Aerial crown-view tile of a tropical tree (Barro Colorado Island, Panama), acquired 20240716:
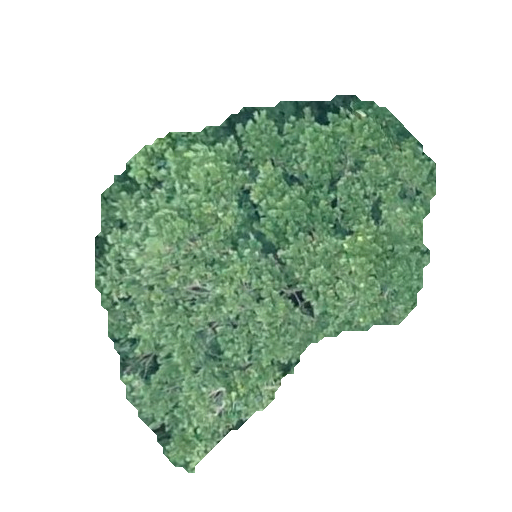
Species: Anacardium excelsum
GBIF accepted scientific name: Anacardium excelsum
Crown area: 130.916 m²